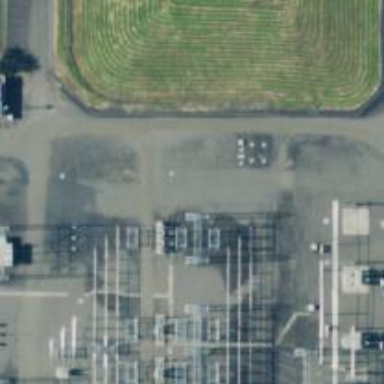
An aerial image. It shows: Outdoor power switch.